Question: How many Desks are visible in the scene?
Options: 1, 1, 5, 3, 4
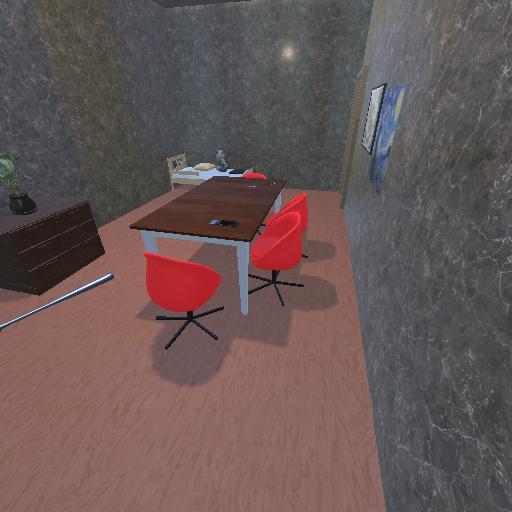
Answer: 1